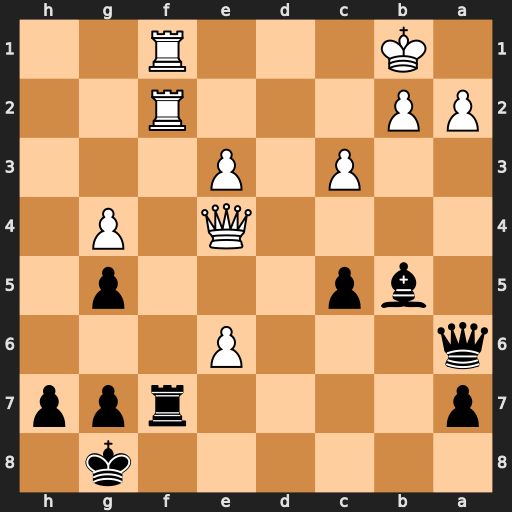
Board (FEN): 6k1/p4rpp/q3P3/1bp3p1/4Q1P1/2P1P3/PP3R2/1K3R2
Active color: b
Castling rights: -
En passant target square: -
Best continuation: Bd3+ Ka1 Bxe4